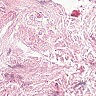
Metastatic tissue present: no